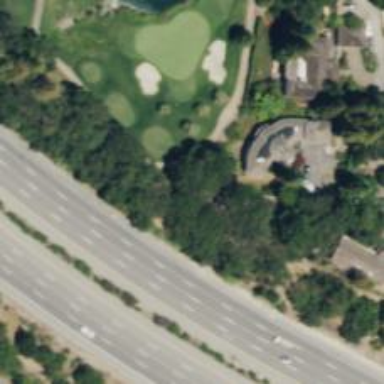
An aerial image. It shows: Golf cartpath that is also road path.